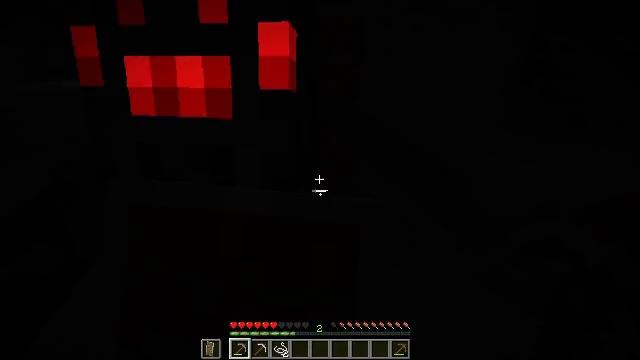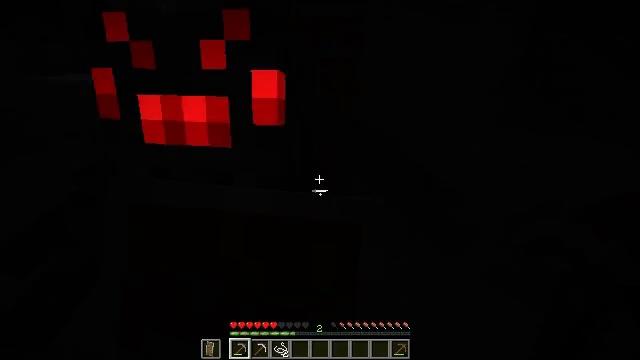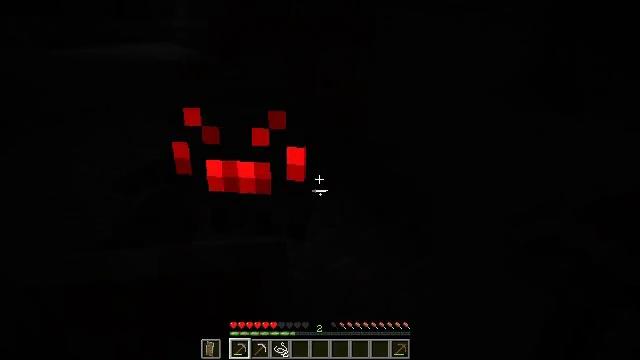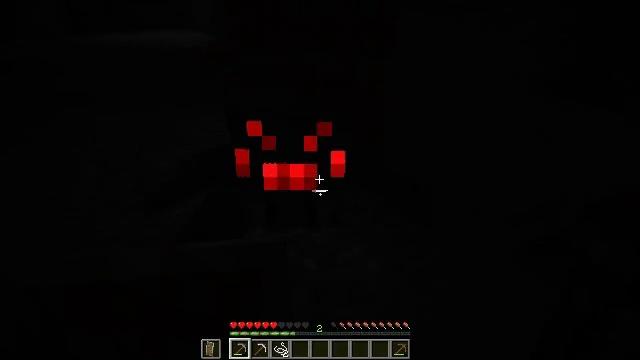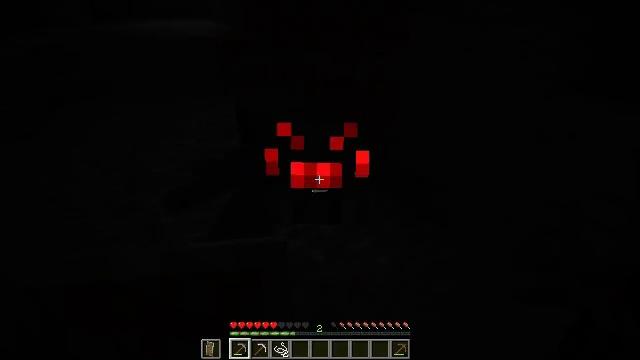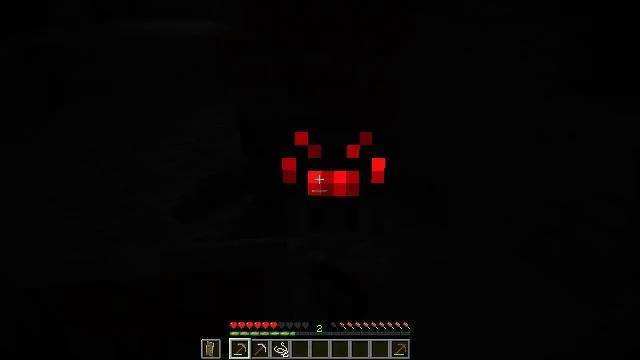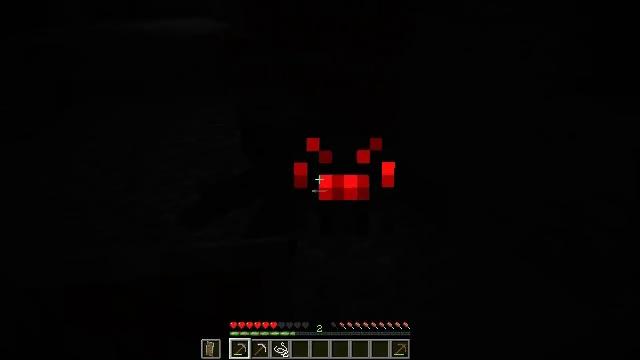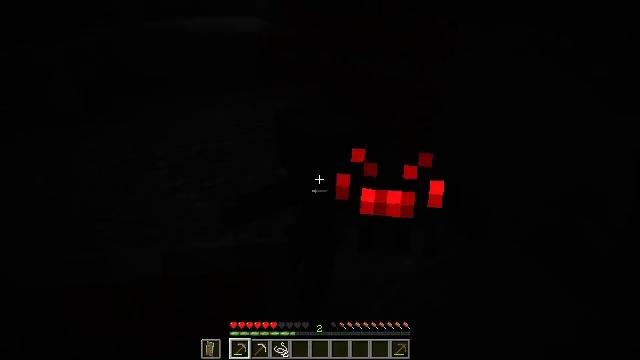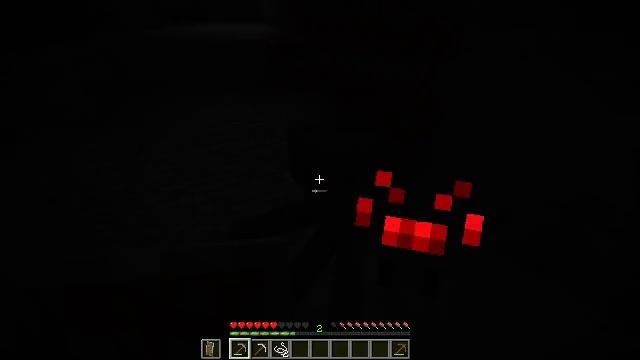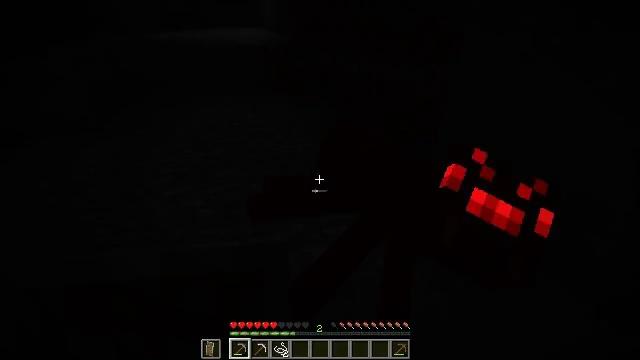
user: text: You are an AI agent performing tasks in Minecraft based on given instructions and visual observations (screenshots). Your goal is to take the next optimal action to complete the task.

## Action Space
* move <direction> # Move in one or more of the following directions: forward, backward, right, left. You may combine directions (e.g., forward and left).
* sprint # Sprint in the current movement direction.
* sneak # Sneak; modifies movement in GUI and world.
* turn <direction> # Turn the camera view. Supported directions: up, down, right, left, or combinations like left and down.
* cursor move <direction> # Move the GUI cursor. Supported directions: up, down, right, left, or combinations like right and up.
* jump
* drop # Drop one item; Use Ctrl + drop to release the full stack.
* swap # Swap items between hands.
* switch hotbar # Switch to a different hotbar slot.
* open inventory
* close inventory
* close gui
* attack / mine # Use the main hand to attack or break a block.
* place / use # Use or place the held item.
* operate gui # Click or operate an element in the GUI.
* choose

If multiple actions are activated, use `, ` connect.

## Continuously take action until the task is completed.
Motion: motion action
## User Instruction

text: Kill the spider.
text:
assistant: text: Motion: turn down, use / place
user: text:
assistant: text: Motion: turn left and down
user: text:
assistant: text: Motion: turn left and down
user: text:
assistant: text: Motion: turn left and down, attack / mine
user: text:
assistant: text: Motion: attack / mine
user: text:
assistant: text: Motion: attack / mine
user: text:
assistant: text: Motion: turn left, attack / mine
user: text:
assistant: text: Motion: turn left and up
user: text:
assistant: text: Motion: no_op
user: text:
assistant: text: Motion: no_op